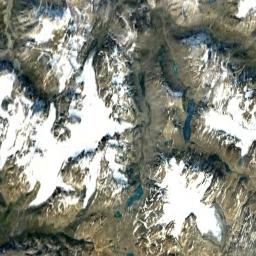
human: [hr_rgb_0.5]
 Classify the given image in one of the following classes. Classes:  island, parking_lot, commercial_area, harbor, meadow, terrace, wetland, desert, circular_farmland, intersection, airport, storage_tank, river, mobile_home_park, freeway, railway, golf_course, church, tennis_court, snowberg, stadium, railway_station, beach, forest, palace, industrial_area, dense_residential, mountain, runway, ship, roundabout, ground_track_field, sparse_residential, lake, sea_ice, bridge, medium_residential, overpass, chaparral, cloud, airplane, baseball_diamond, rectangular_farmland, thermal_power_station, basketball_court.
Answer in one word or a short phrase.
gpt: snowberg